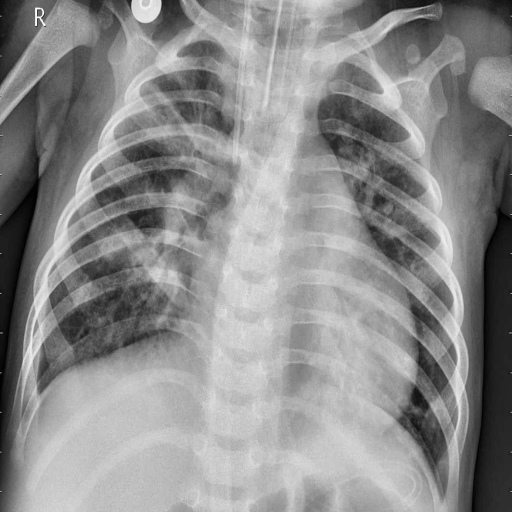
Finding: PNEUMONIA